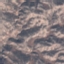
Land use / land cover: HerbaceousVegetation